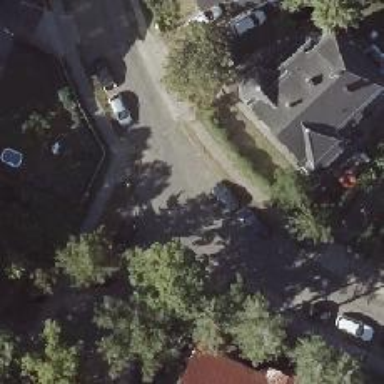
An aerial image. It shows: Residential road with sidewalks on both sides.